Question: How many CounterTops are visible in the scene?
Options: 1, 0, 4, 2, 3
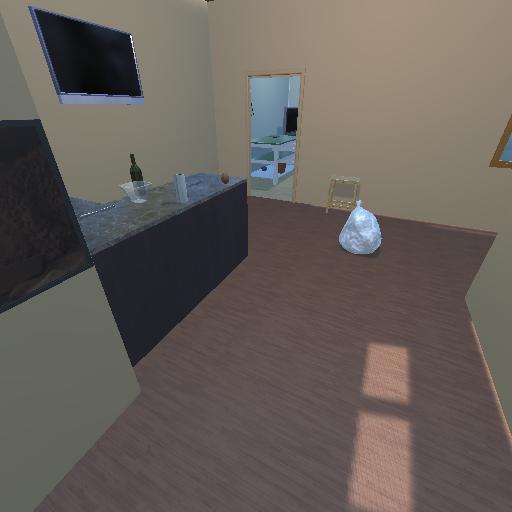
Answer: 1